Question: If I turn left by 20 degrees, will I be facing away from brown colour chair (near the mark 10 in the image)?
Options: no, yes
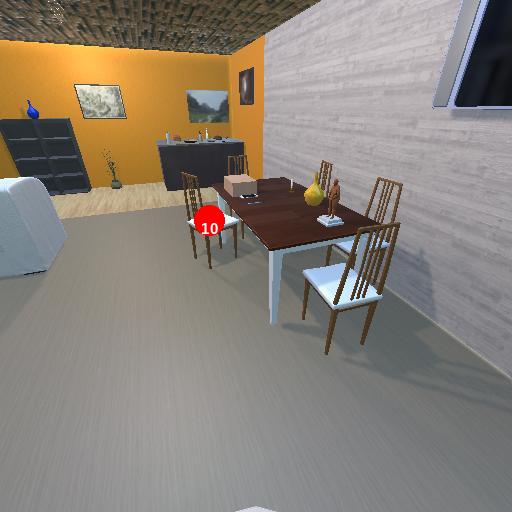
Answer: no